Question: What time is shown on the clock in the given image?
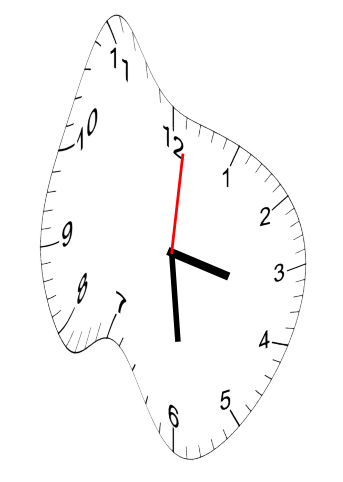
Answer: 03:29:01